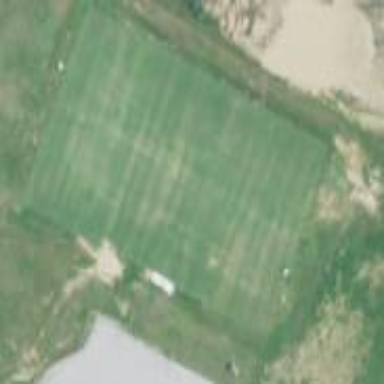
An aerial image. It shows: Rugby pitch used for leisure land.